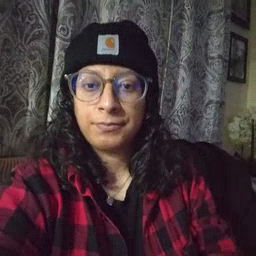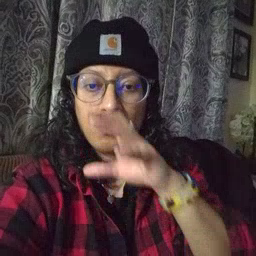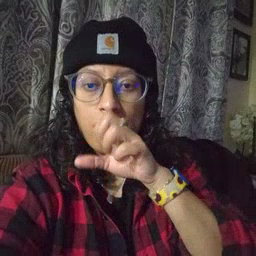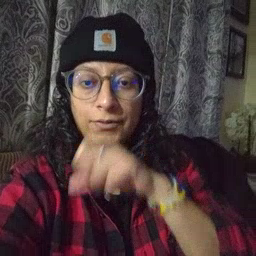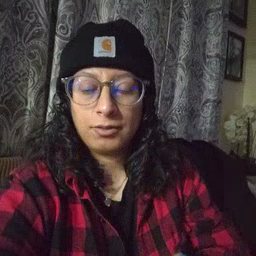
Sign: orange